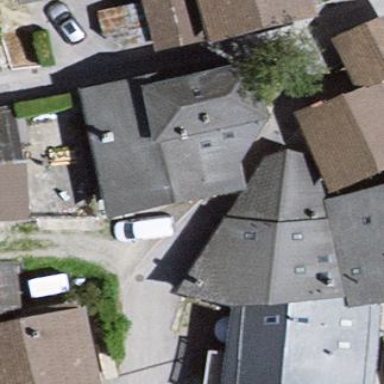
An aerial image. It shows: Simple house.